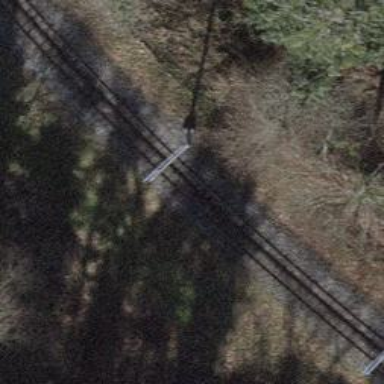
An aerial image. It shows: Railway crossing with saltire markings.